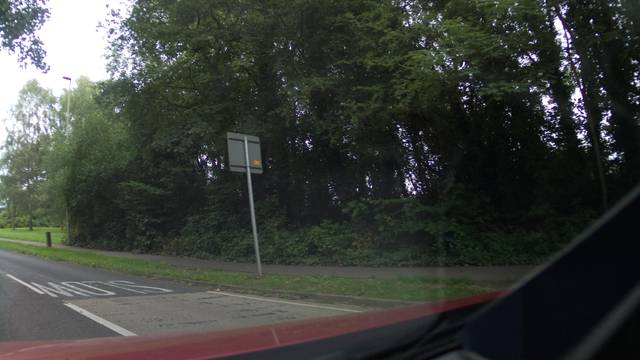
Region: United Kingdom
Coordinates: 50.976, -1.373